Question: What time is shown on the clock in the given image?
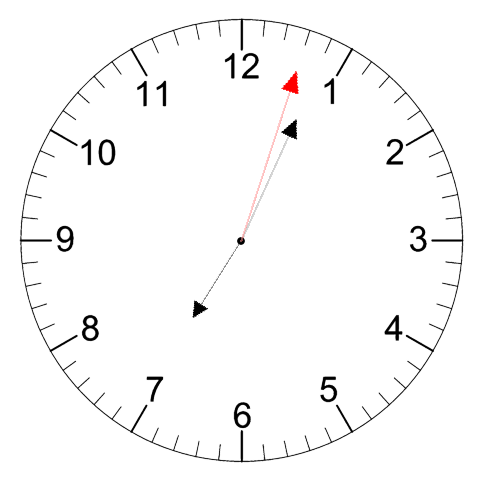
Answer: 07:04:03